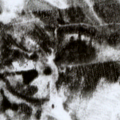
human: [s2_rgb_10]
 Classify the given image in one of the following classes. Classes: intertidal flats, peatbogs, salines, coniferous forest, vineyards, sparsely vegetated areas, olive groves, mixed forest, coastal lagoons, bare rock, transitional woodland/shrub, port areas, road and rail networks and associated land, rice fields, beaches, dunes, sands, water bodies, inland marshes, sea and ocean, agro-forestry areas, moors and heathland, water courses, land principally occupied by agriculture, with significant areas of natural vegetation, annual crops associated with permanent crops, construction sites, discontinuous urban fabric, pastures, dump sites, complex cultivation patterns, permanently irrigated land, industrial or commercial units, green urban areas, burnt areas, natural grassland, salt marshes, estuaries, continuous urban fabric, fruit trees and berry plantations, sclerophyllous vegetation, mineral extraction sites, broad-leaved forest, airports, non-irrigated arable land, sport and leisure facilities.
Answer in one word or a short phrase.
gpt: coniferous forest, mixed forest, peatbogs